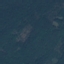
Label: Forest